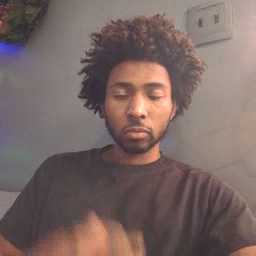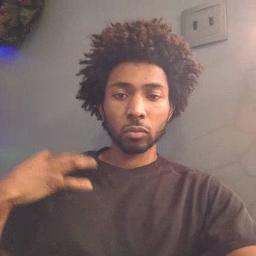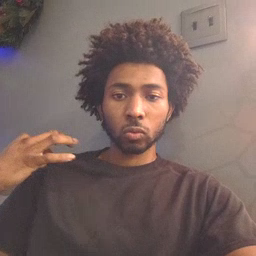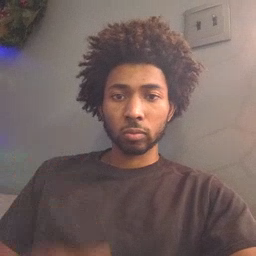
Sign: shirt